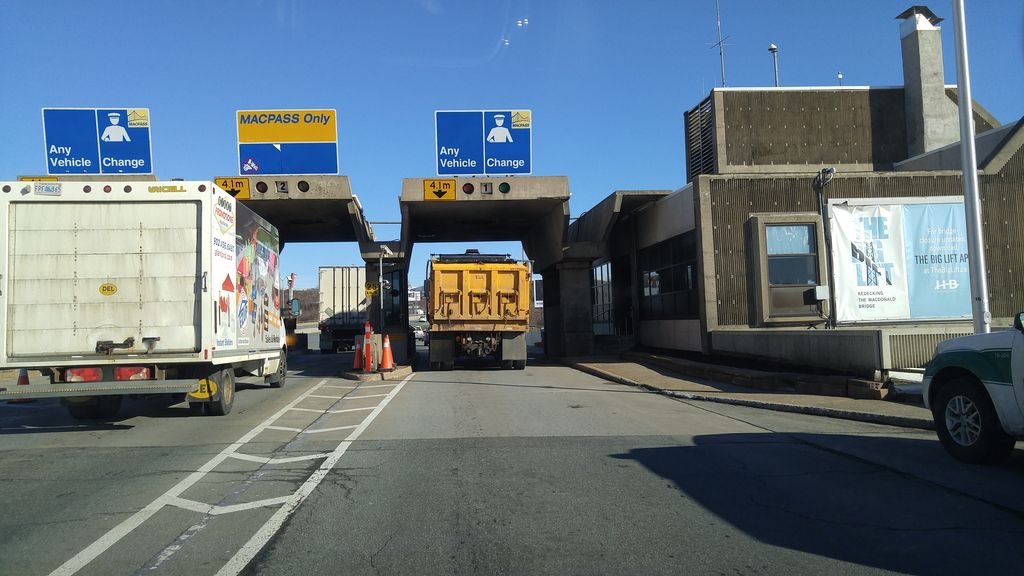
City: halifax